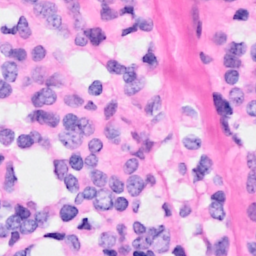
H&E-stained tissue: Breast